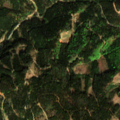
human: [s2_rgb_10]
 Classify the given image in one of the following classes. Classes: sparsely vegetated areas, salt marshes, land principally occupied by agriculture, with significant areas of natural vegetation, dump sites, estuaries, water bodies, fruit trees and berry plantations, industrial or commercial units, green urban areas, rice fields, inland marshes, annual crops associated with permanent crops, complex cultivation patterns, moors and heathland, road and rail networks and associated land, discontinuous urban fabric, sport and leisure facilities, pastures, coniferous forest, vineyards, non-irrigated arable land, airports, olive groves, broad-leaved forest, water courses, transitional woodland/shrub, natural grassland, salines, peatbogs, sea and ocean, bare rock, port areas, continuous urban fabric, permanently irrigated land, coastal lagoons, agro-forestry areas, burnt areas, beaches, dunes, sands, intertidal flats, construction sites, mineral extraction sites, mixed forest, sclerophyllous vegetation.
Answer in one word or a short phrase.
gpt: coniferous forest, mixed forest